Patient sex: M
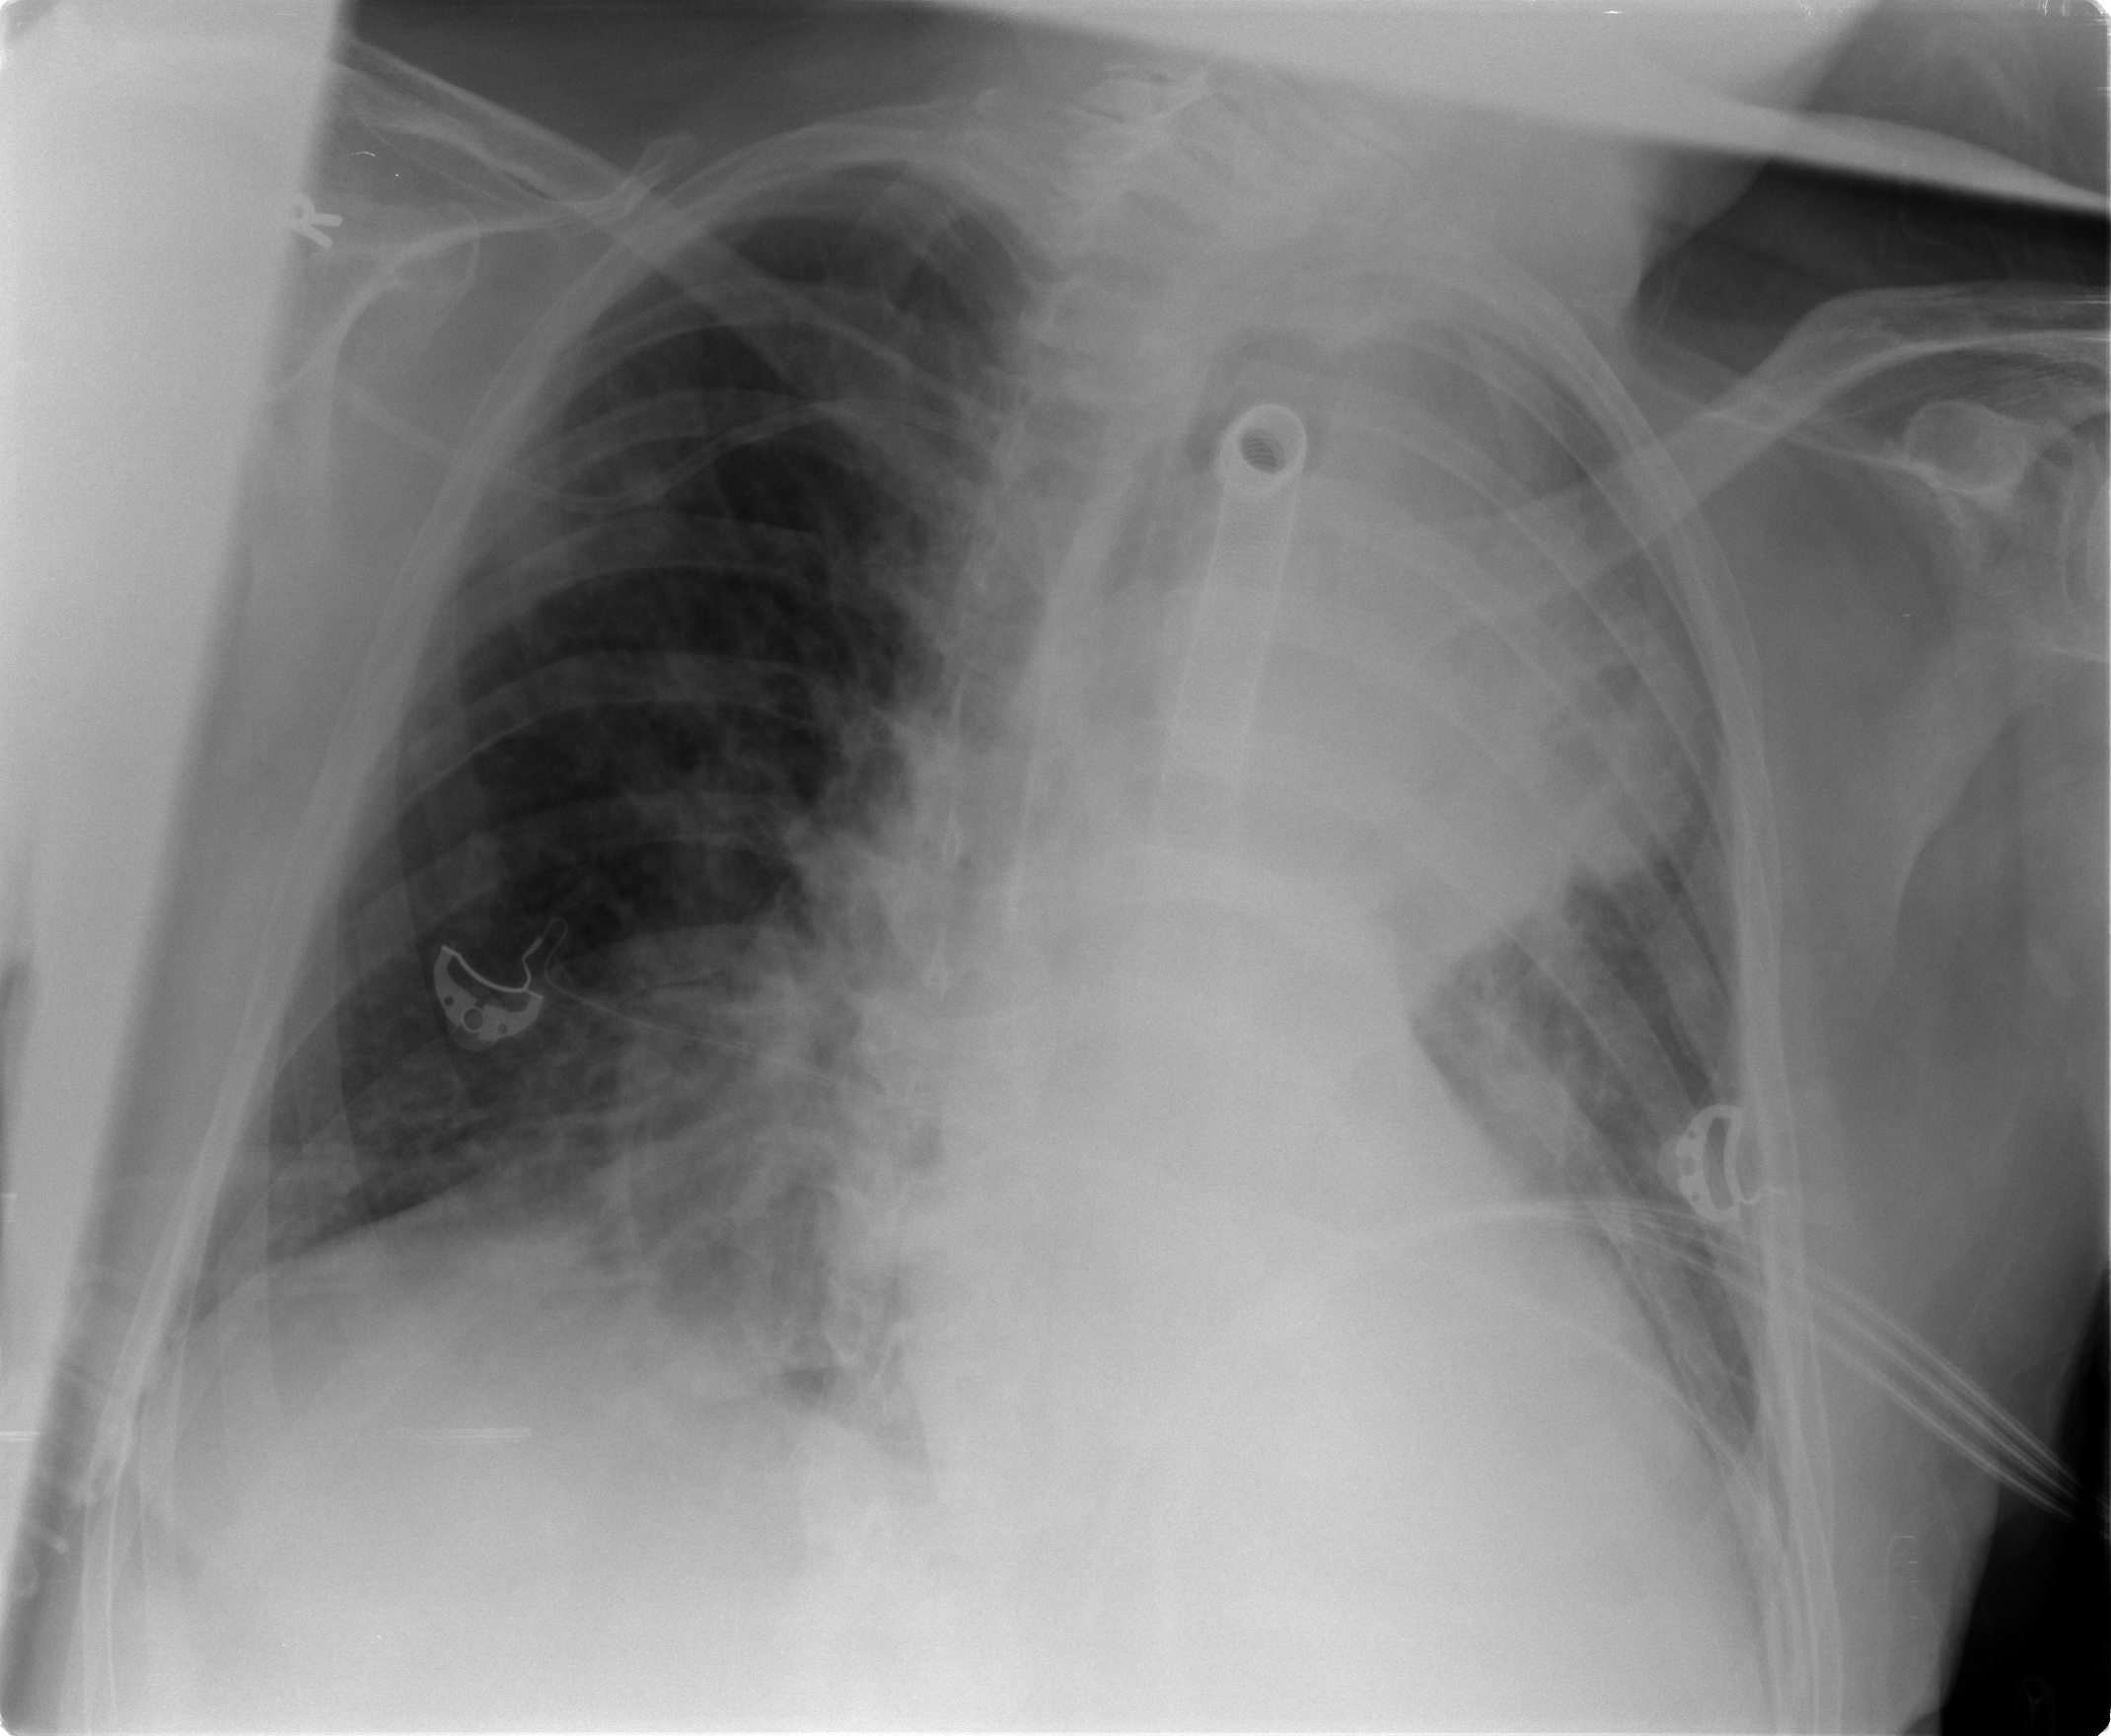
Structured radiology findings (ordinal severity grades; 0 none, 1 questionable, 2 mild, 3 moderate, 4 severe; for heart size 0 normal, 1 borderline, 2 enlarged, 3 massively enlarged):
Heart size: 0
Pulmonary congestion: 0
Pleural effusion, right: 0
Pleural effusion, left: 2
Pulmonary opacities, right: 2
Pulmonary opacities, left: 2
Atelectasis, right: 0
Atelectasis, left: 2